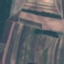
Land use / land cover class: PermanentCrop